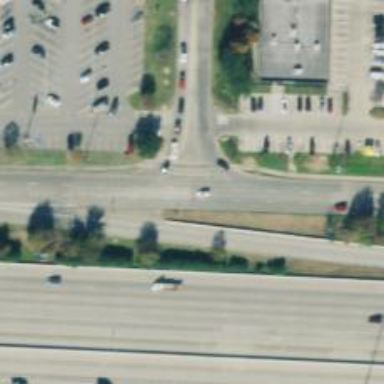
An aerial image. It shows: Secondary road with frontage road.